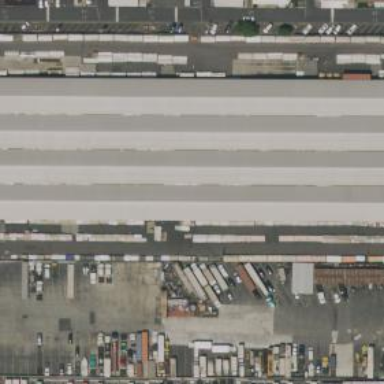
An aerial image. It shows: Warehouse building.